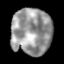
Tissue: lung
Cell type: Others
Senescence score: 0.1942
Nuclear area (px): 1851
Mean DAPI intensity: 150.555